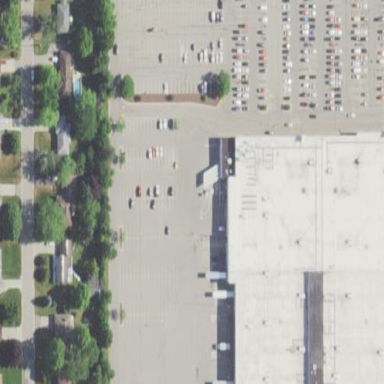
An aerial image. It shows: Retail building housing supermarket.